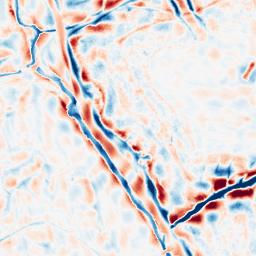
Category: wavelet
Decomposition family: wavelet_biorthogonal
Decomposition parameters: wavelet: bior3.5
level: 4
Upsampling method: sinc_hamming
Upsampling parameters: scale: 2
kernel_size: 4
Upsampling scale: 2